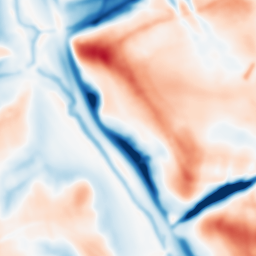
Category: multiscale
Decomposition family: dog_multiscale
Decomposition parameters: sigma_ratio: 2
n_scales: 3
base_sigma: 2
Upsampling method: bspline
Upsampling parameters: scale: 4
Upsampling scale: 4